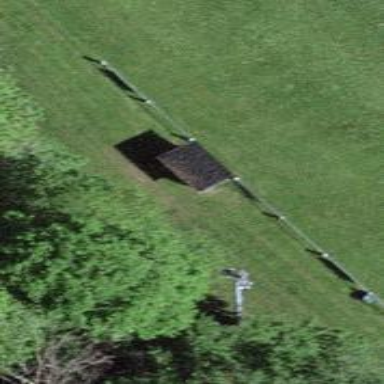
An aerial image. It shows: Weather shelter amenity for protection from the elements.